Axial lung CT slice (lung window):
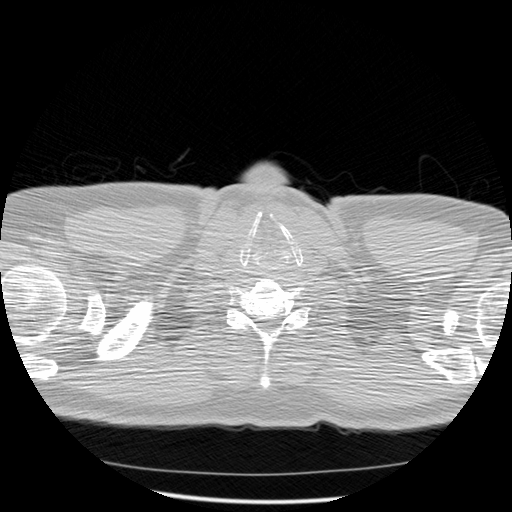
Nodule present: no